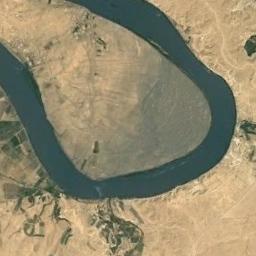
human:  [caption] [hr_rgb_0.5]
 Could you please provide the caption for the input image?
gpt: There is a river that twists and turns .

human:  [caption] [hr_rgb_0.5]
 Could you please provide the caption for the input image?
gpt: The river goes through bare and green farmland .

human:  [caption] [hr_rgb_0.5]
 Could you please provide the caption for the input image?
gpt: The dark green river with a winding bank goes through the wasteland .

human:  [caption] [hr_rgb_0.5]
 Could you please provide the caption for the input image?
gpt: A curved, Almost circular, Turquoise river with yellow desert on both sides with sparse green vegetation .

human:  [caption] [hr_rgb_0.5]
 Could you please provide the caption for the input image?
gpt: The river is in a yellow desert .